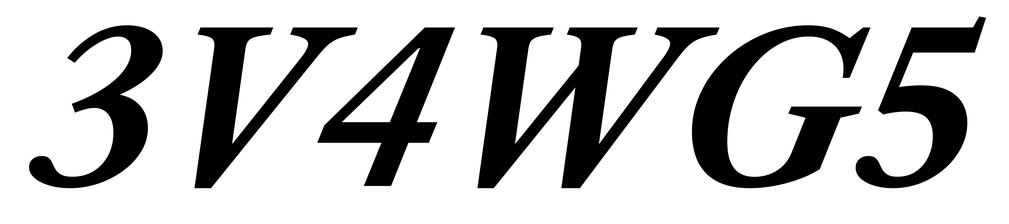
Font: LibreCaslonText-Italic_Bold_Italic